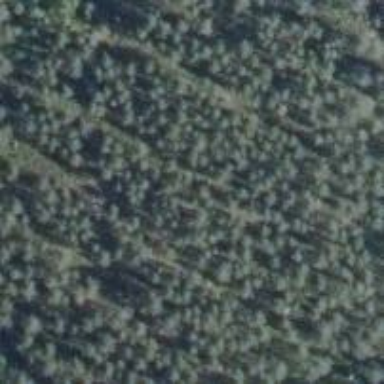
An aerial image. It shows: Woodland with needle-leaved trees.